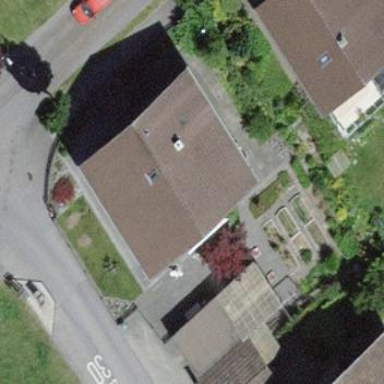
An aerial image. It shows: Residential building with gabled roof.